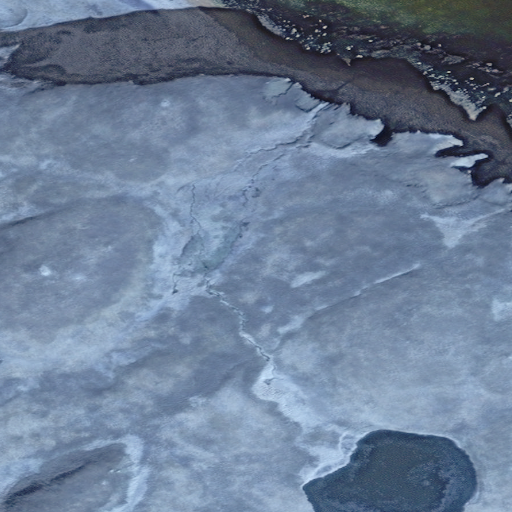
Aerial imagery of cape in Alaska named Ugixaga containing only unknown